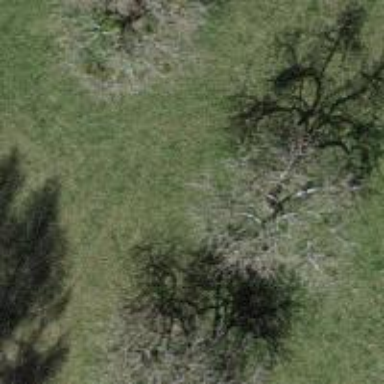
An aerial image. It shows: Single tag "natural: tree."